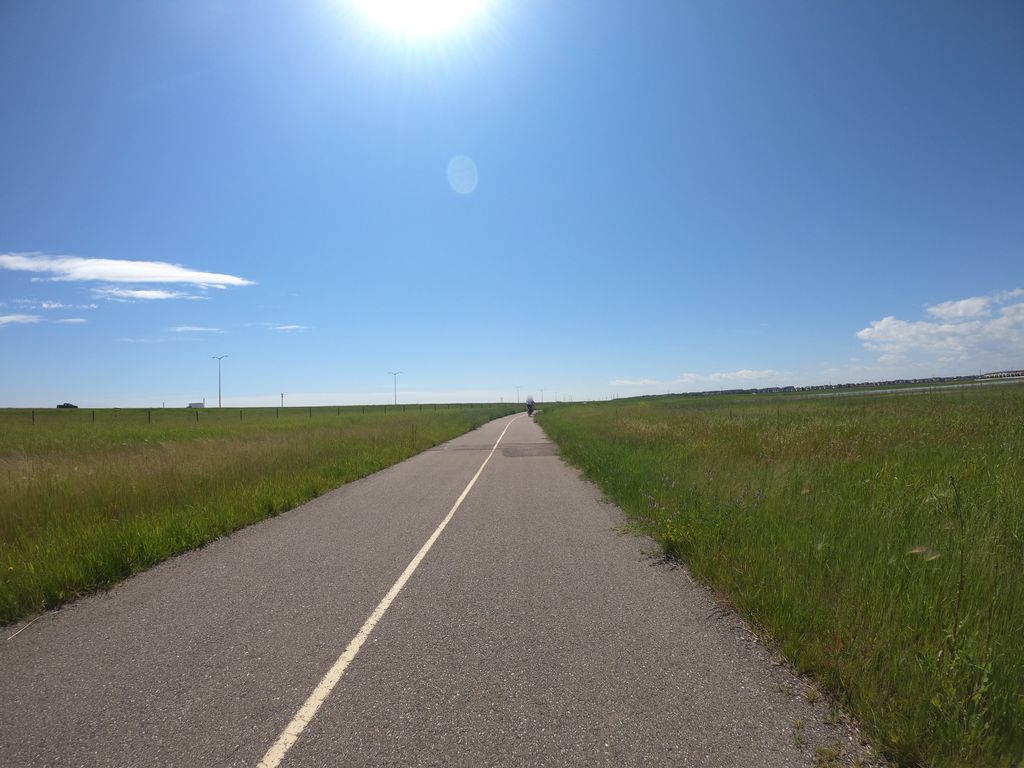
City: calgary